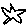
Label: star